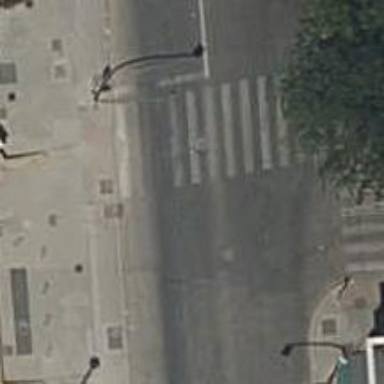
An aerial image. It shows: Crossing with traffic signals.